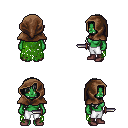
a pixel art fantasy rpg character, female body template, orc, green skin, green tattered cape, white pants, white right-swept hairstyle, cloth hood, maroon shoes, dagger, four views (front, back, left, right), 2x2 character sprite sheet, small pixel art, hard edges, no anti-aliasing